Interaction volume radius: 5 \u00c5
Interaction volume height: 20 \u00c5
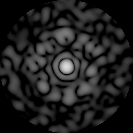
Disorder parameter: 0.8488